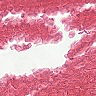
Metastatic tissue present: no